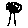
Label: tree